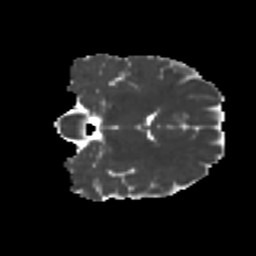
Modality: MD
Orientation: coronal
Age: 30
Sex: female
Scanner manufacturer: ge
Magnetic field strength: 3 T
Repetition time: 7.8 s
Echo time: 0.0606 s